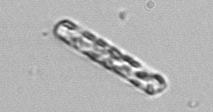
Label: Dactyliosolen_fragilissimus